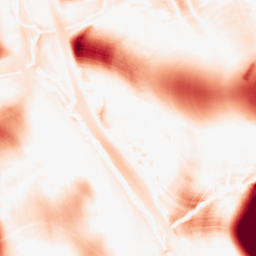
Category: morphological
Decomposition family: morphological
Decomposition parameters: operation: opening
size: 50
Upsampling method: bilinear
Upsampling parameters: scale: 8
Upsampling scale: 8